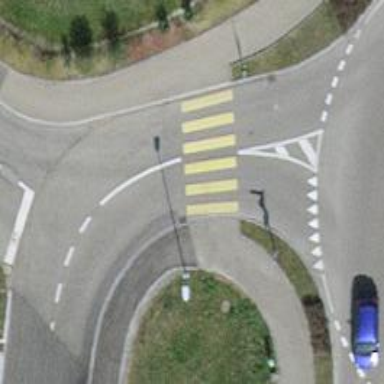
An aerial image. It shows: Kerb barrier.